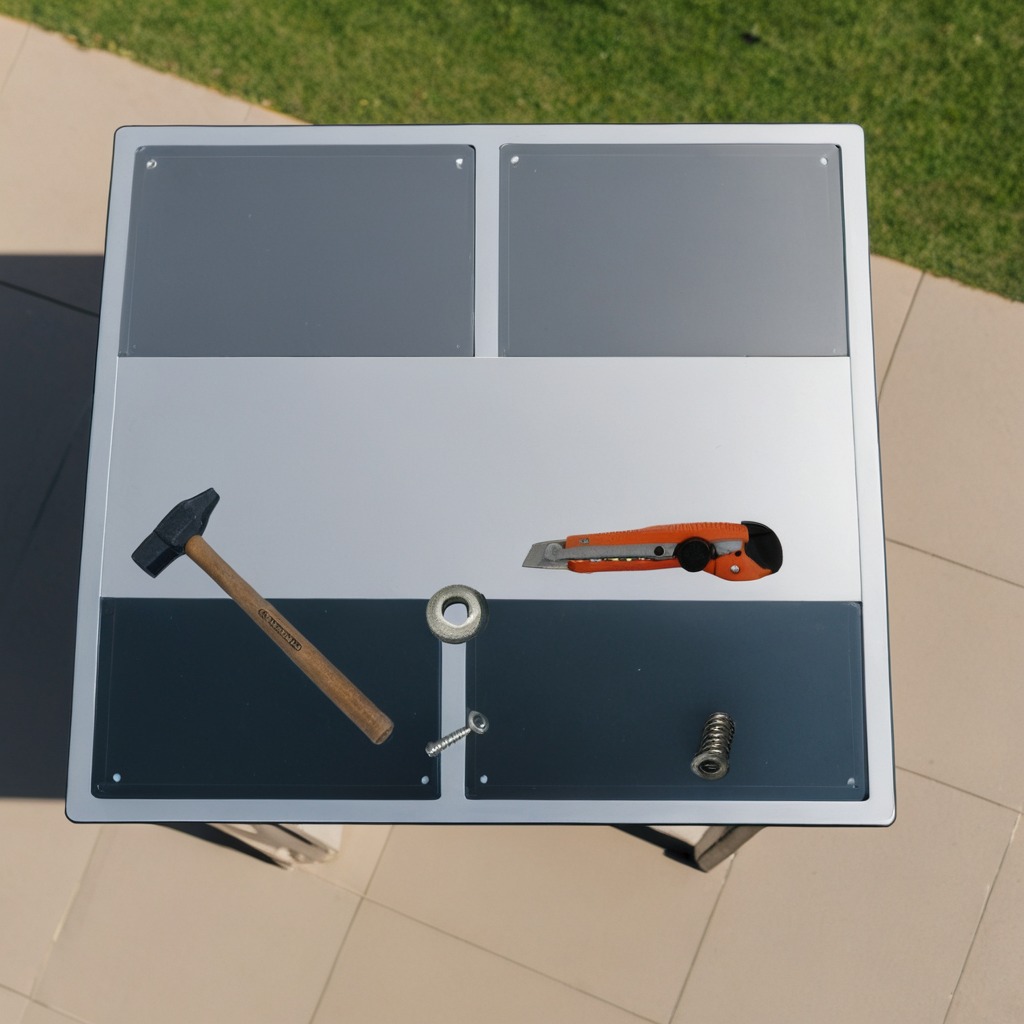
A utility knife, a flat metal washer, a metal machine screw, a hammer, and a coiled metal spring are lying on the clean utility table in a temporary outdoor tool station.